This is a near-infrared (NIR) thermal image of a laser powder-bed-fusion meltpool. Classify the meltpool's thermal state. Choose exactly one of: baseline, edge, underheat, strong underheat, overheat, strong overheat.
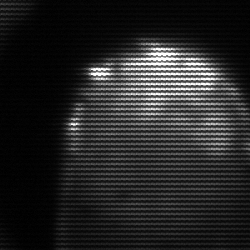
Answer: edge